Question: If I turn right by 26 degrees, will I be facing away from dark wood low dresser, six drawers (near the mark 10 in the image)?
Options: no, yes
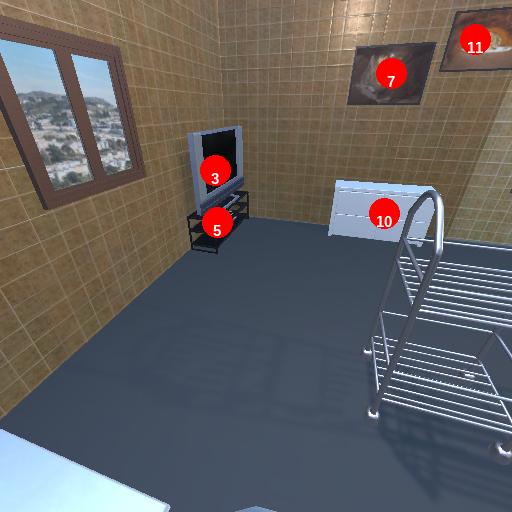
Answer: no